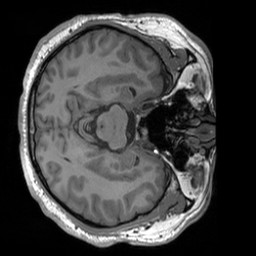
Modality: T1w
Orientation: axial
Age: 28
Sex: male
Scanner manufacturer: siemens
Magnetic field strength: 3 T
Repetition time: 1.9 s
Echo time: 0.00252 s